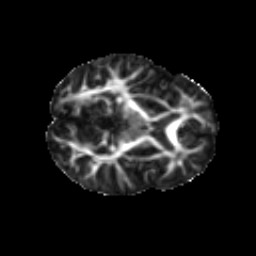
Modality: FA
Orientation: axial
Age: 8
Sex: female
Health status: ill
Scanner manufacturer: ge
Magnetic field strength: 3 T
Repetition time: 6.752 s
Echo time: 0.079 s